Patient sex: F
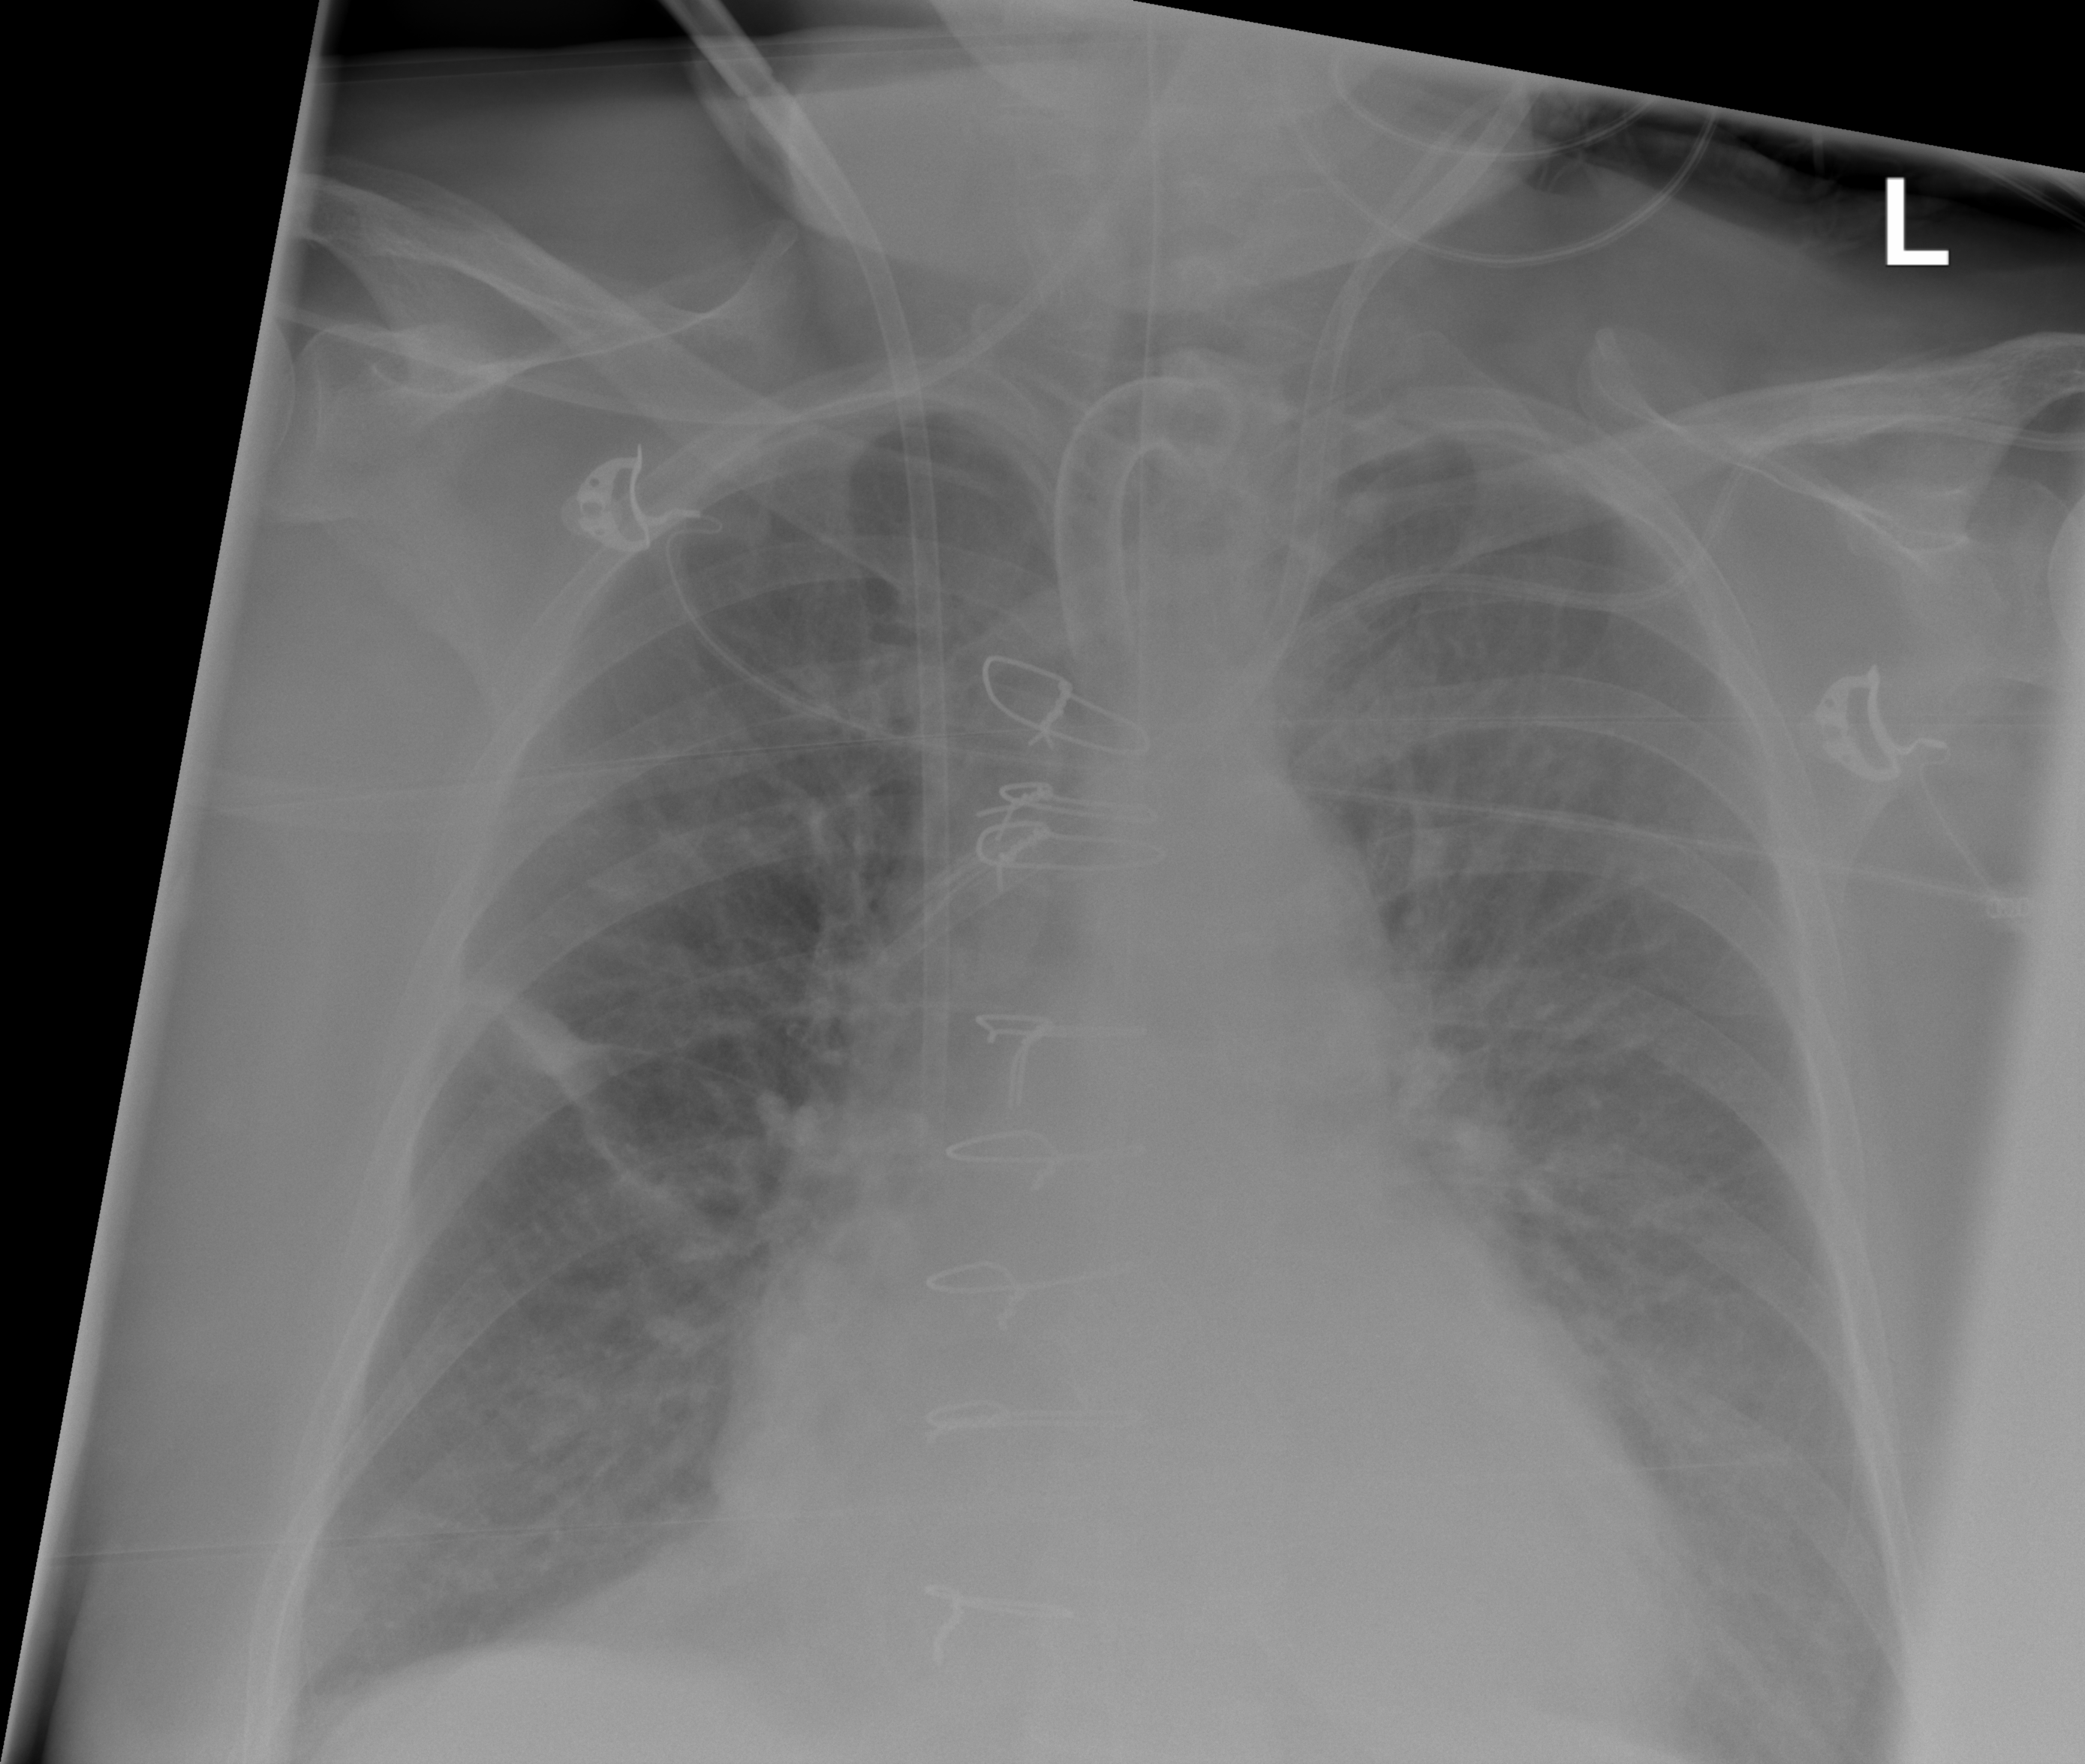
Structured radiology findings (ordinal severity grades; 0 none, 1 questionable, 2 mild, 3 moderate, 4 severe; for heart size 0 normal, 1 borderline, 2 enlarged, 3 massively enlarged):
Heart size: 2
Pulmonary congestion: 2
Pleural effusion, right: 2
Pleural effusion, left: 2
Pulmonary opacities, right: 0
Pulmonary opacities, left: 0
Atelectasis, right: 2
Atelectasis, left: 0